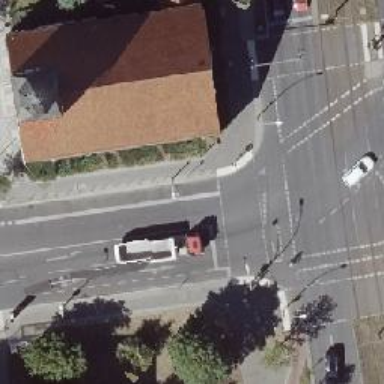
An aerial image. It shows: Crossing with traffic signals.